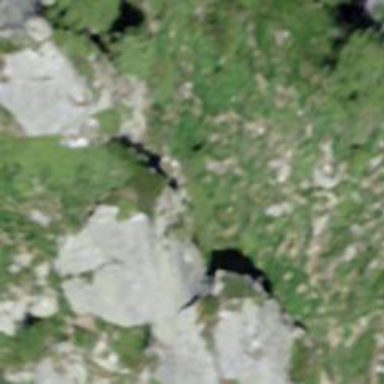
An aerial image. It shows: Natural ridge.